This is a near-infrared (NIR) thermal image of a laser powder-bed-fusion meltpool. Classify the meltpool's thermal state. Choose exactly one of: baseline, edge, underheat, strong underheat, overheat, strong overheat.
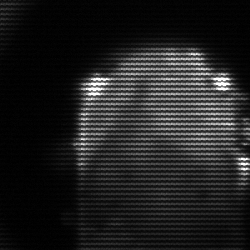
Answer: baseline